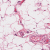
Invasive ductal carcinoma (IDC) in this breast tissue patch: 0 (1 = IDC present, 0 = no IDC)